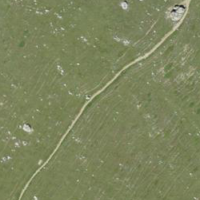
EUNIS habitat code: 26
Species observed at this site:
Dryas octopetala